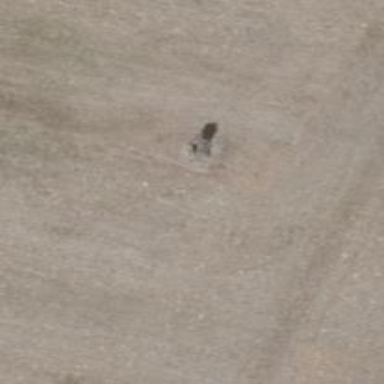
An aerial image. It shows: Hunting stand.